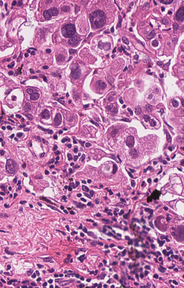
Tumor epithelial tissue: yes
Tumor-associated stroma tissue: yes
Normal tissue: no